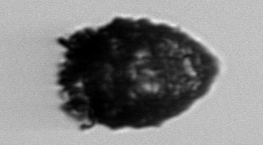
Label: Stenosemella_pacifica